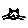
Label: cat